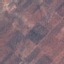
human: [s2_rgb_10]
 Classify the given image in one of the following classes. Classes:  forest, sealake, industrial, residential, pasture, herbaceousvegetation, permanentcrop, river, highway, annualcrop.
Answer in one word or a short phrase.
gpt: PermanentCrop